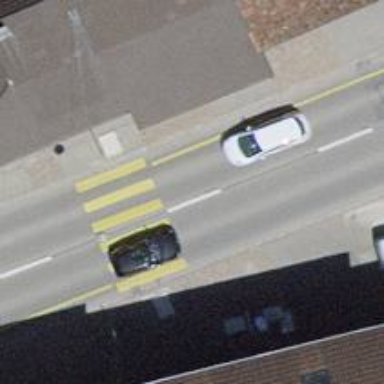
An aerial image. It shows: Uncontrolled zebra crossing with notable zebra markings.